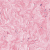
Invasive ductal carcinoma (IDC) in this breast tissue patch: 0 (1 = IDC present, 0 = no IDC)